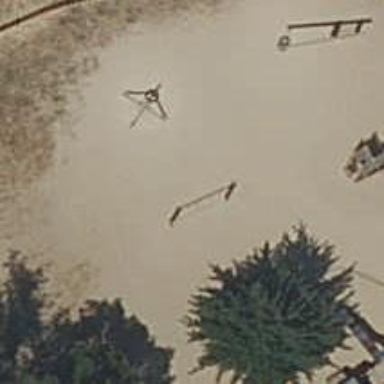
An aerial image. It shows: Playground.